Question: So I'm writing this program in C++ for school and everything looks ok until I open the .txt file... all I can see are Chinese symbols.. Anyone with an idea?
That's my code. Dont mind the unfinished search function and other stuff.
'''
#include <iostream>
#include <fstream>
using namespace std;
fstream data_file;
struct depositor
{
char name[20];
char last_name[30];
char address[60];
};
void add_depositor(depositor p_Info);
void search_depositor();
void add_depositor(depositor p_Info)
{
data_file.open("Data.txt", ios::app);
if (data_file.fail())
{
cout << "Error while opening the file!";
exit(1);
}
else
{
data_file.write((char*)(&p_Info), sizeof(depositor));
data_file.close();
}
}
int menu()
{
int choice;
do
{
cout << "
* Menu *";
cout << "
* 1. Add depositor! *";
cout << "
* 2. Search for depositor! *";
cout << "
* 3. Exit program! *";
cout << "
* Enter your choice: ";
cin >> choice;
cout << "
* You chose: " << choice;
} while (choice < 1 || choice > 4);
return choice;
}
void main()
{
depositor p; int choice;
do
{
choice = menu();
switch (choice)
{
case 1: cout << "
Enter first name: ";
cin >> p.name;
cout << "
Enter last name: ";
cin >> p.last_name;
cin.clear();
cin.ignore(2000, '
');
cout << "
Enter address: ";
cin.getline(p.address, 60);
add_depositor(p); break;
case 2: cout << "";
default: cout << "
* End of program! *";
}
} while (choice != 4);
}
'''
And this is what I get in the txt file:

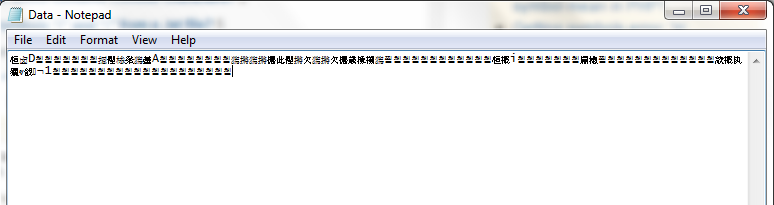
Answer: I think your issue is that you're just dumping whatever you have in your structure into the text file (whether it is good data or not). You might want to space delimit the individual methods and output using << instead of write.
'''
data_file << p_Info.name << ' ' << p_Info.last_name << ' ' << p_Info.address;
'''